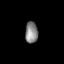
Tissue: lung
Cell type: Epithelial cells
Senescence score: 0.2085
Nuclear area (px): 270
Mean DAPI intensity: 132.167